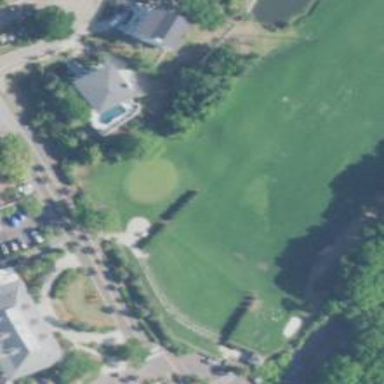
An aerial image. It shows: Pathway for golfing.